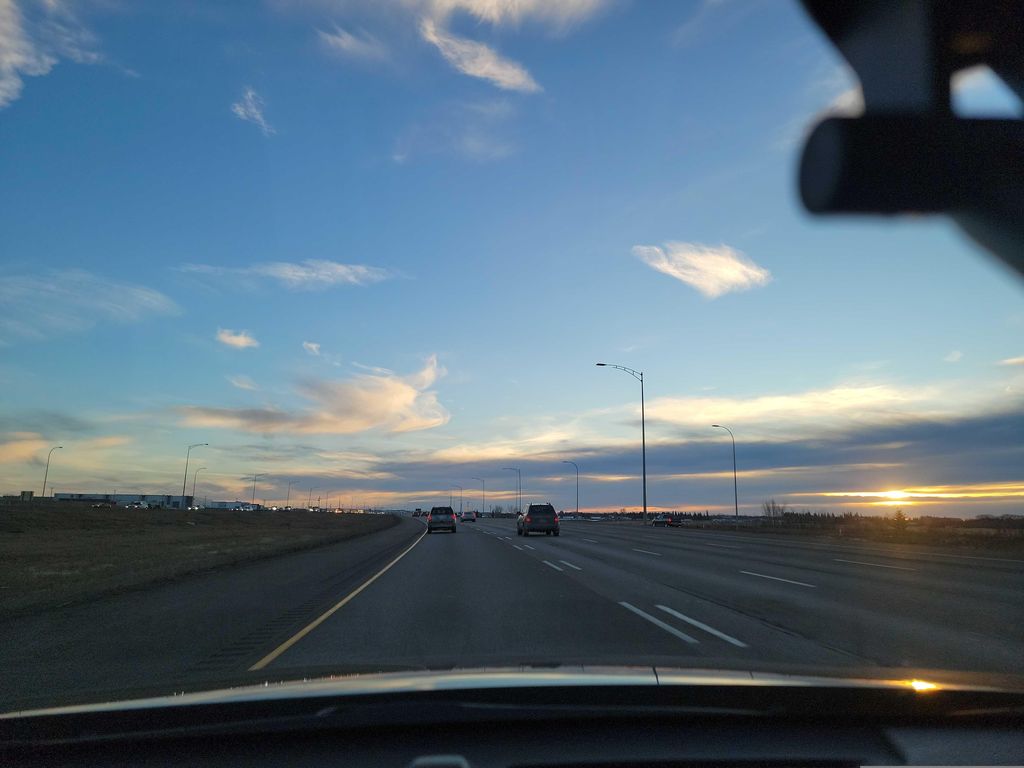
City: edmonton